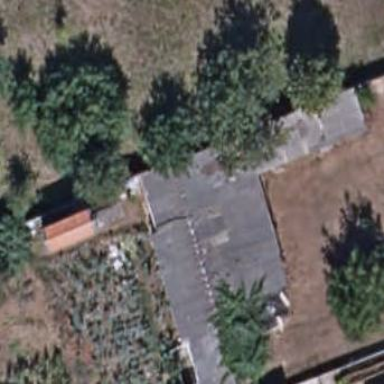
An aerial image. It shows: Shed building.